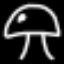
Label: mushroom